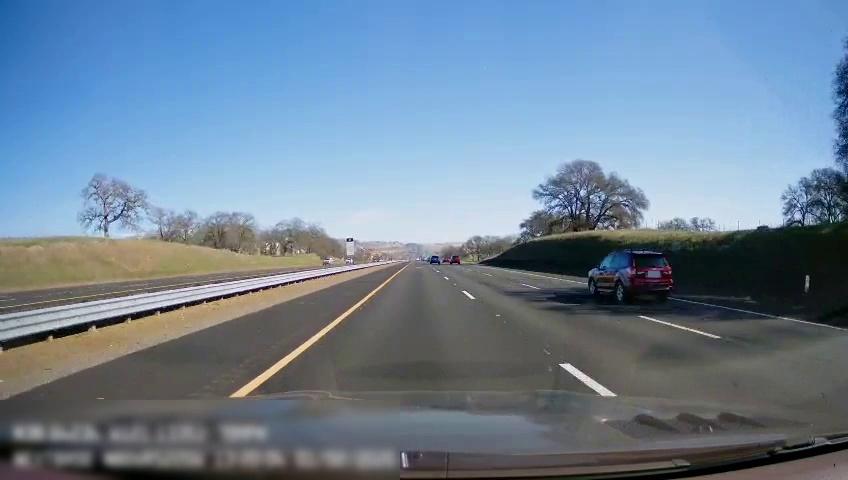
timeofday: Day
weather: Sunny
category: Drivable Space
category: Drivable Space
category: Vehicles | SUV
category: Vehicles | Car
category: Lanes | Opposite Lane
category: Lanes | Current Lane
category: Lanes | Current Lane
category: Lanes | Alternate Lane
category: Lanes | Alternate Lane
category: Traffic | Signs